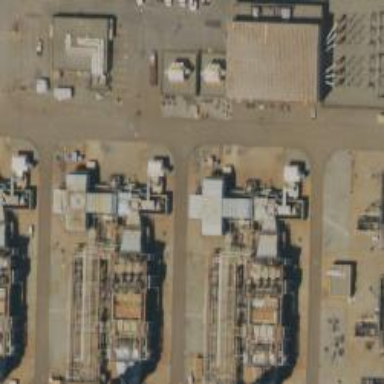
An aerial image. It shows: Gas turbine generator is in use.